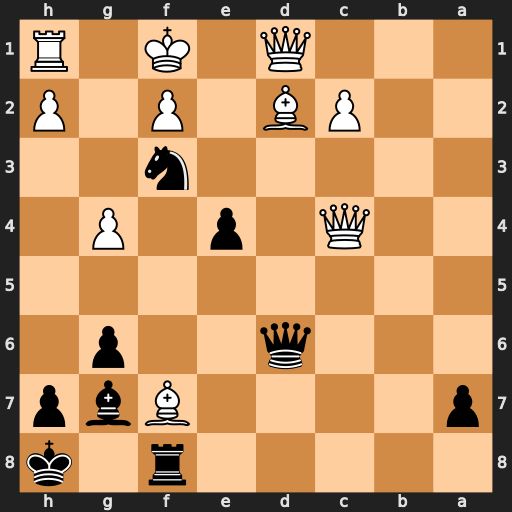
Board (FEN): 5r1k/p4Bbp/3q2p1/8/2Q1p1P1/5n2/2PB1P1P/3Q1K1R
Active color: b
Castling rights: -
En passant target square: -
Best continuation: Nxd2+ Kg2 Nxc4